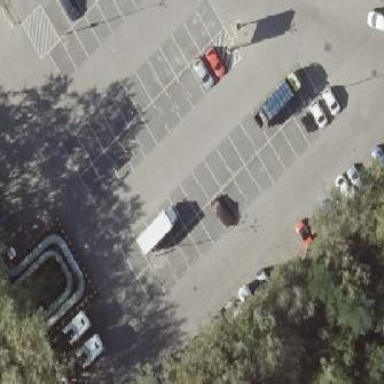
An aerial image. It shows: Street side parking area.